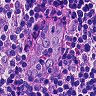
Metastatic tissue present: no